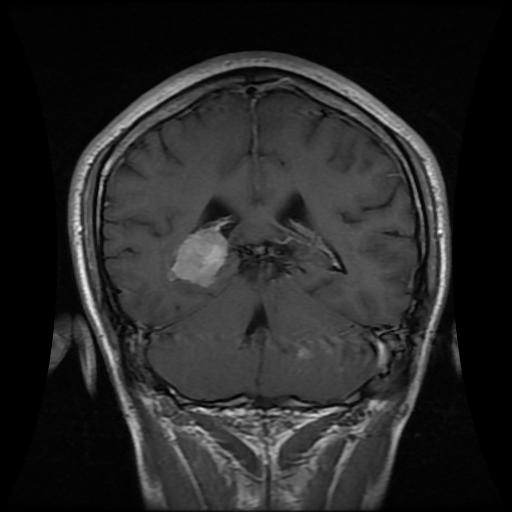
Label: meningioma